Interaction volume radius: 5 \u00c5
Interaction volume height: 15 \u00c5
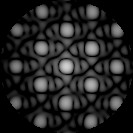
Disorder parameter: 0.0571